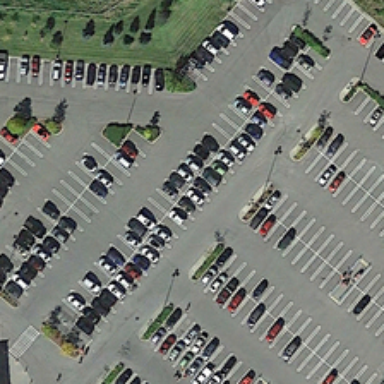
Many tall trees were planted around the parking lot .